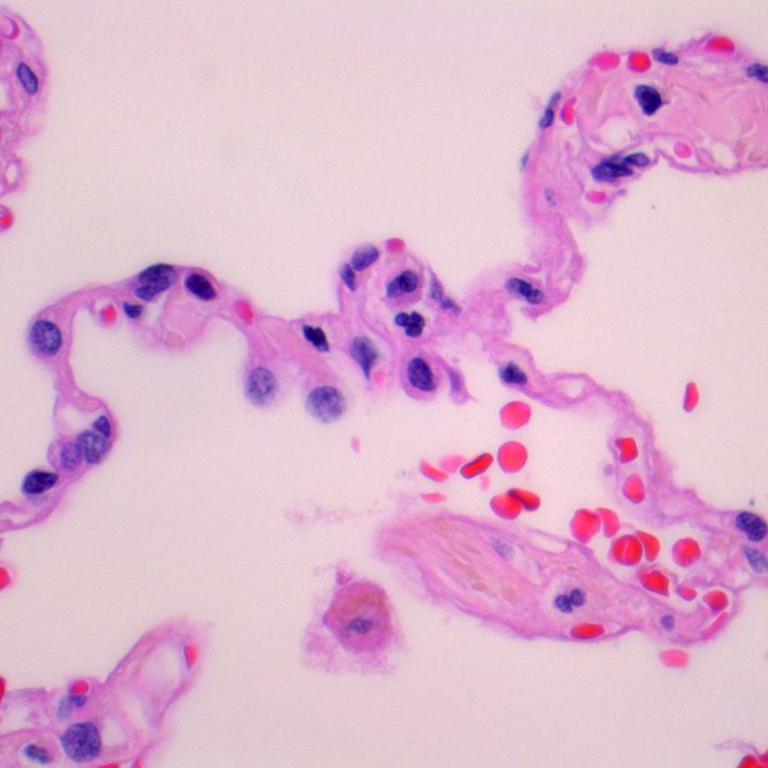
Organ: lung
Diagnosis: benign